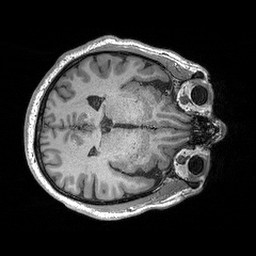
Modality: T1w
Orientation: axial
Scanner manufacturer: siemens
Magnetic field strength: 3 T
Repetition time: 2.3 s
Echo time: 0.00298 s